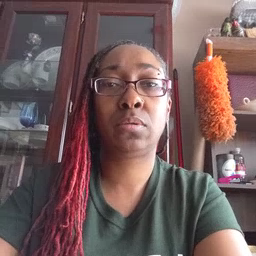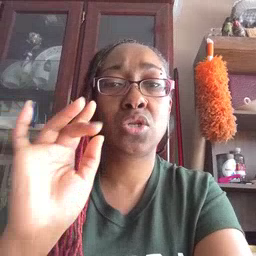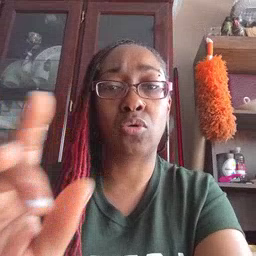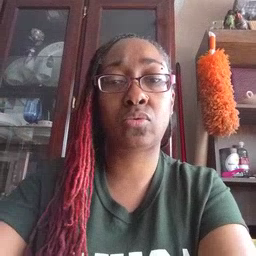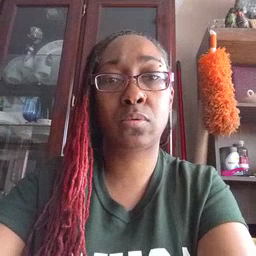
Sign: touch